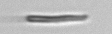
Label: fiber